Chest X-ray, AP view. Patient: 22 years old, sex M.
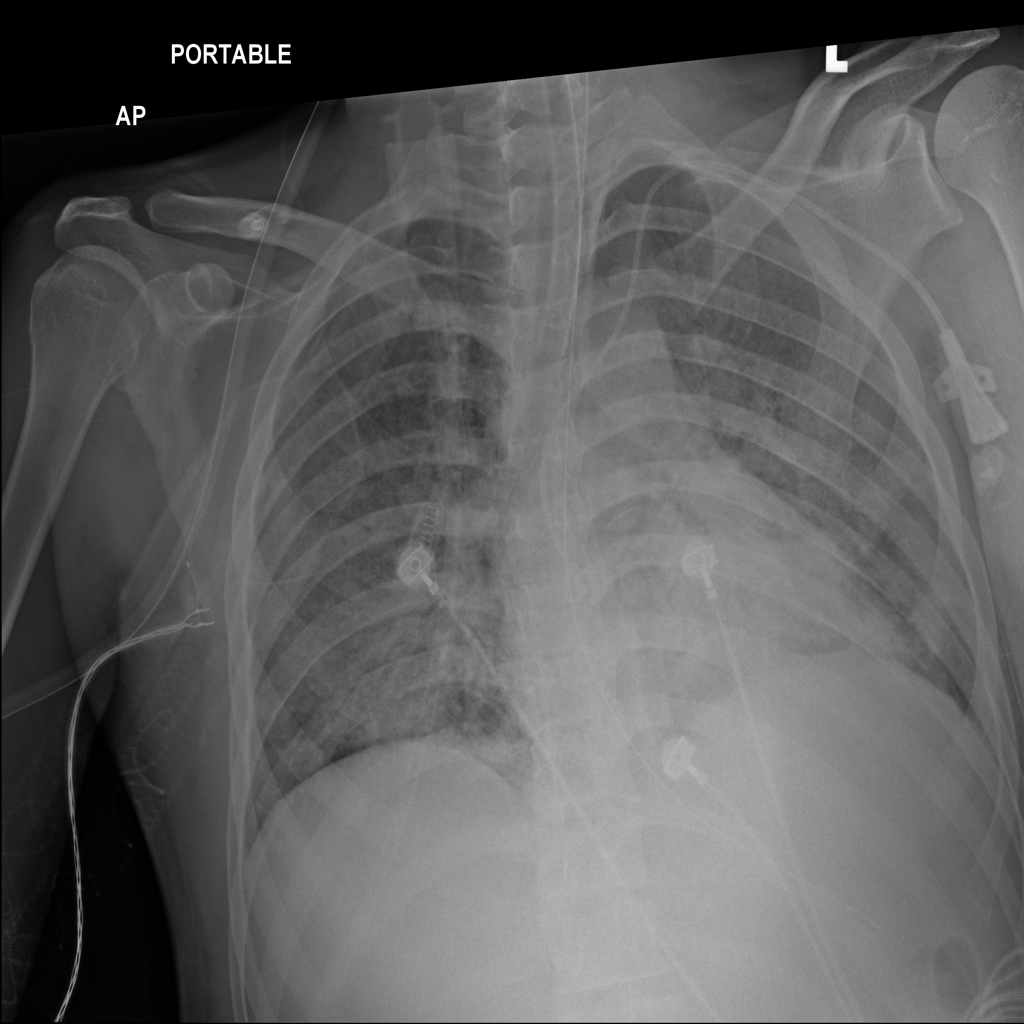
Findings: No Finding